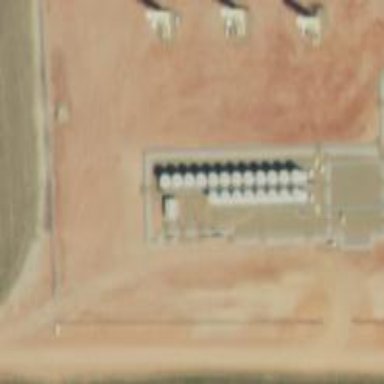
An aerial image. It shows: Storage tank that is man-made.